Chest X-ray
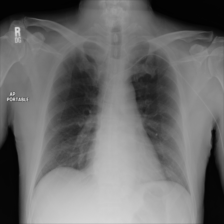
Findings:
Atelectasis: negative
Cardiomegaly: negative
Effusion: negative
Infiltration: negative
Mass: negative
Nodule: negative
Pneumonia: negative
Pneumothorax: negative
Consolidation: negative
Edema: negative
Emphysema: negative
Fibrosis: negative
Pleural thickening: negative
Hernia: negative